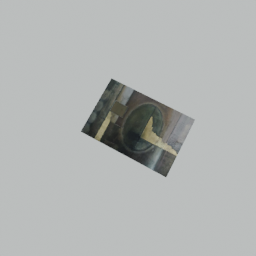
Label: decoration